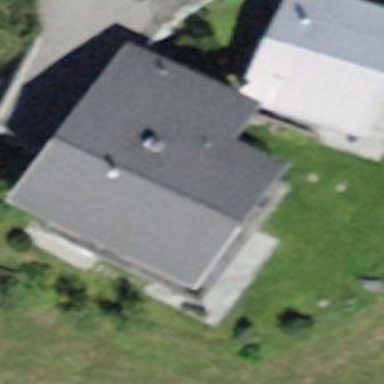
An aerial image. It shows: Building with tile roof.